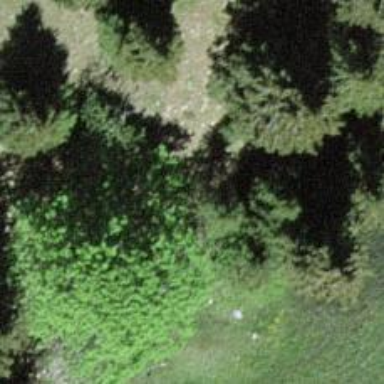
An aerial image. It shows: Needle-leaved tree in its natural environment.